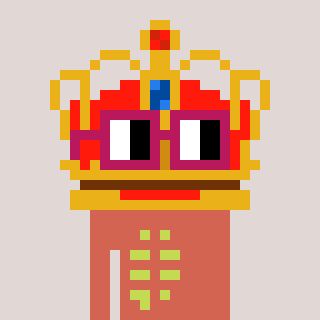
a pixel art character with square dark red glasses, a crown-shaped head and a peachy-colored body on a warm background